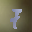
Label: 7